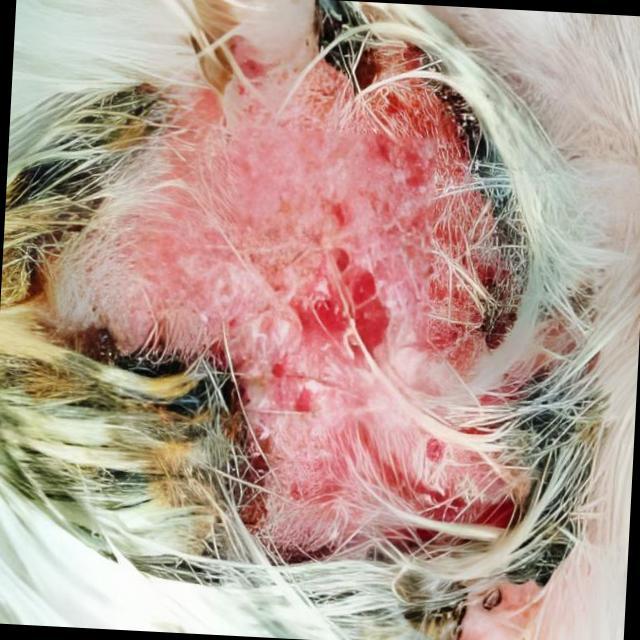
Canine dermatitis — inflammation of the skin presenting with erythema, pruritus, papules, and excoriation. May be allergic, contact, or atopic in origin.